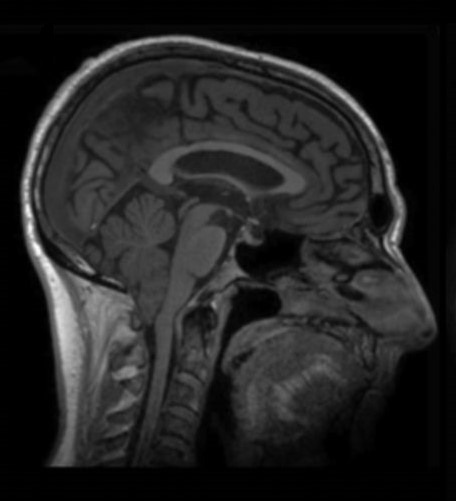
Label: notumor